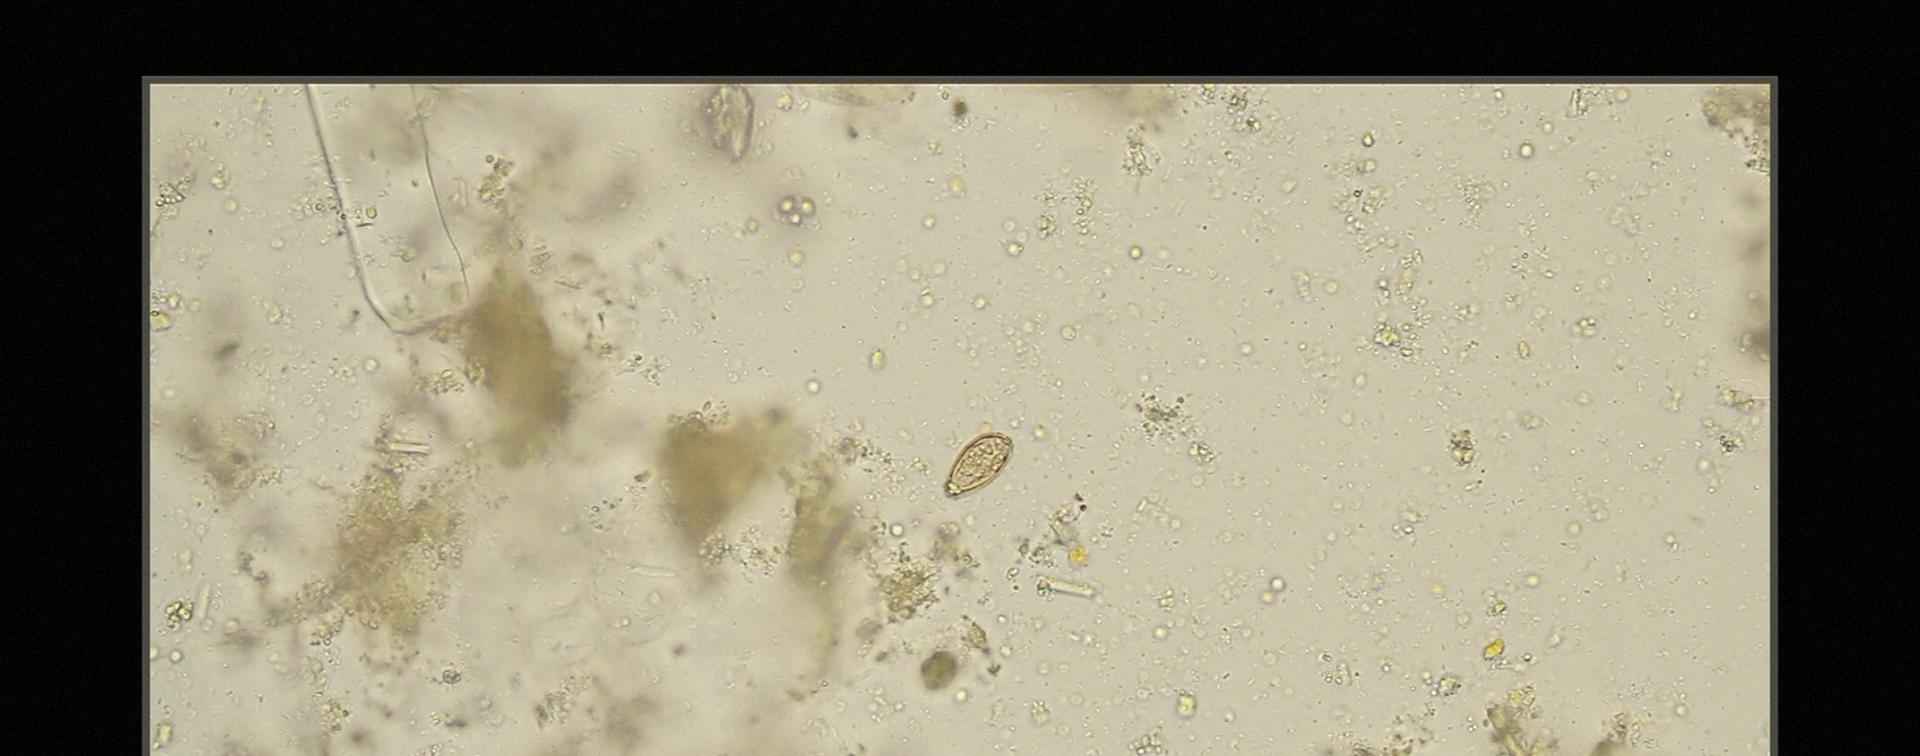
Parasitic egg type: Opisthorchis viverrine